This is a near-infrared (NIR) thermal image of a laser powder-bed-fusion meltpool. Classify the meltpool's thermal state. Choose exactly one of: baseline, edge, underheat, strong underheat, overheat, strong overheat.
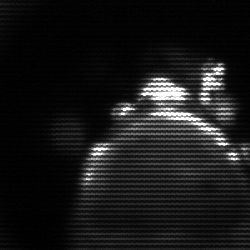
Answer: edge